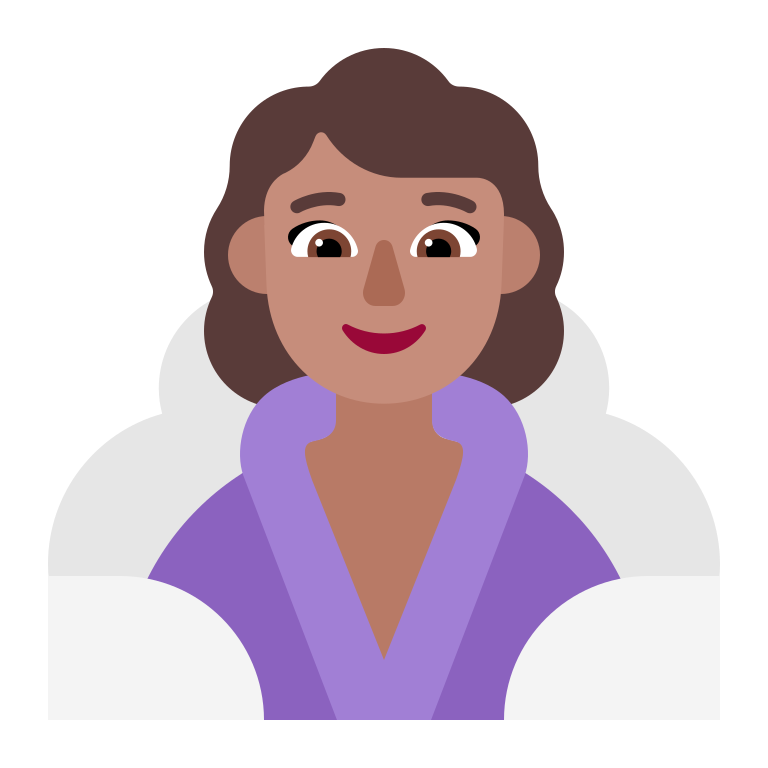
woman in steamy room flat